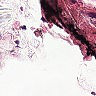
Metastatic tissue present: no